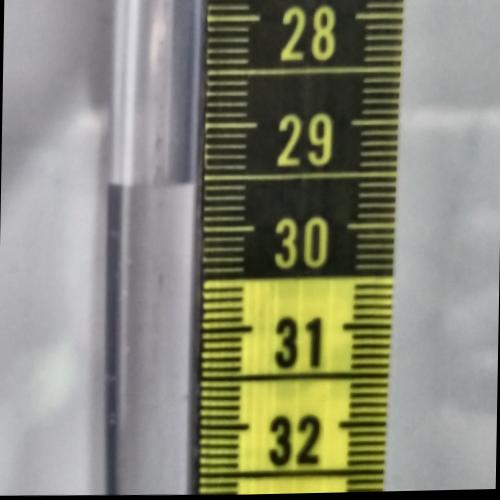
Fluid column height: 29.6 cm